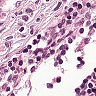
Metastatic tissue present: no